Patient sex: M
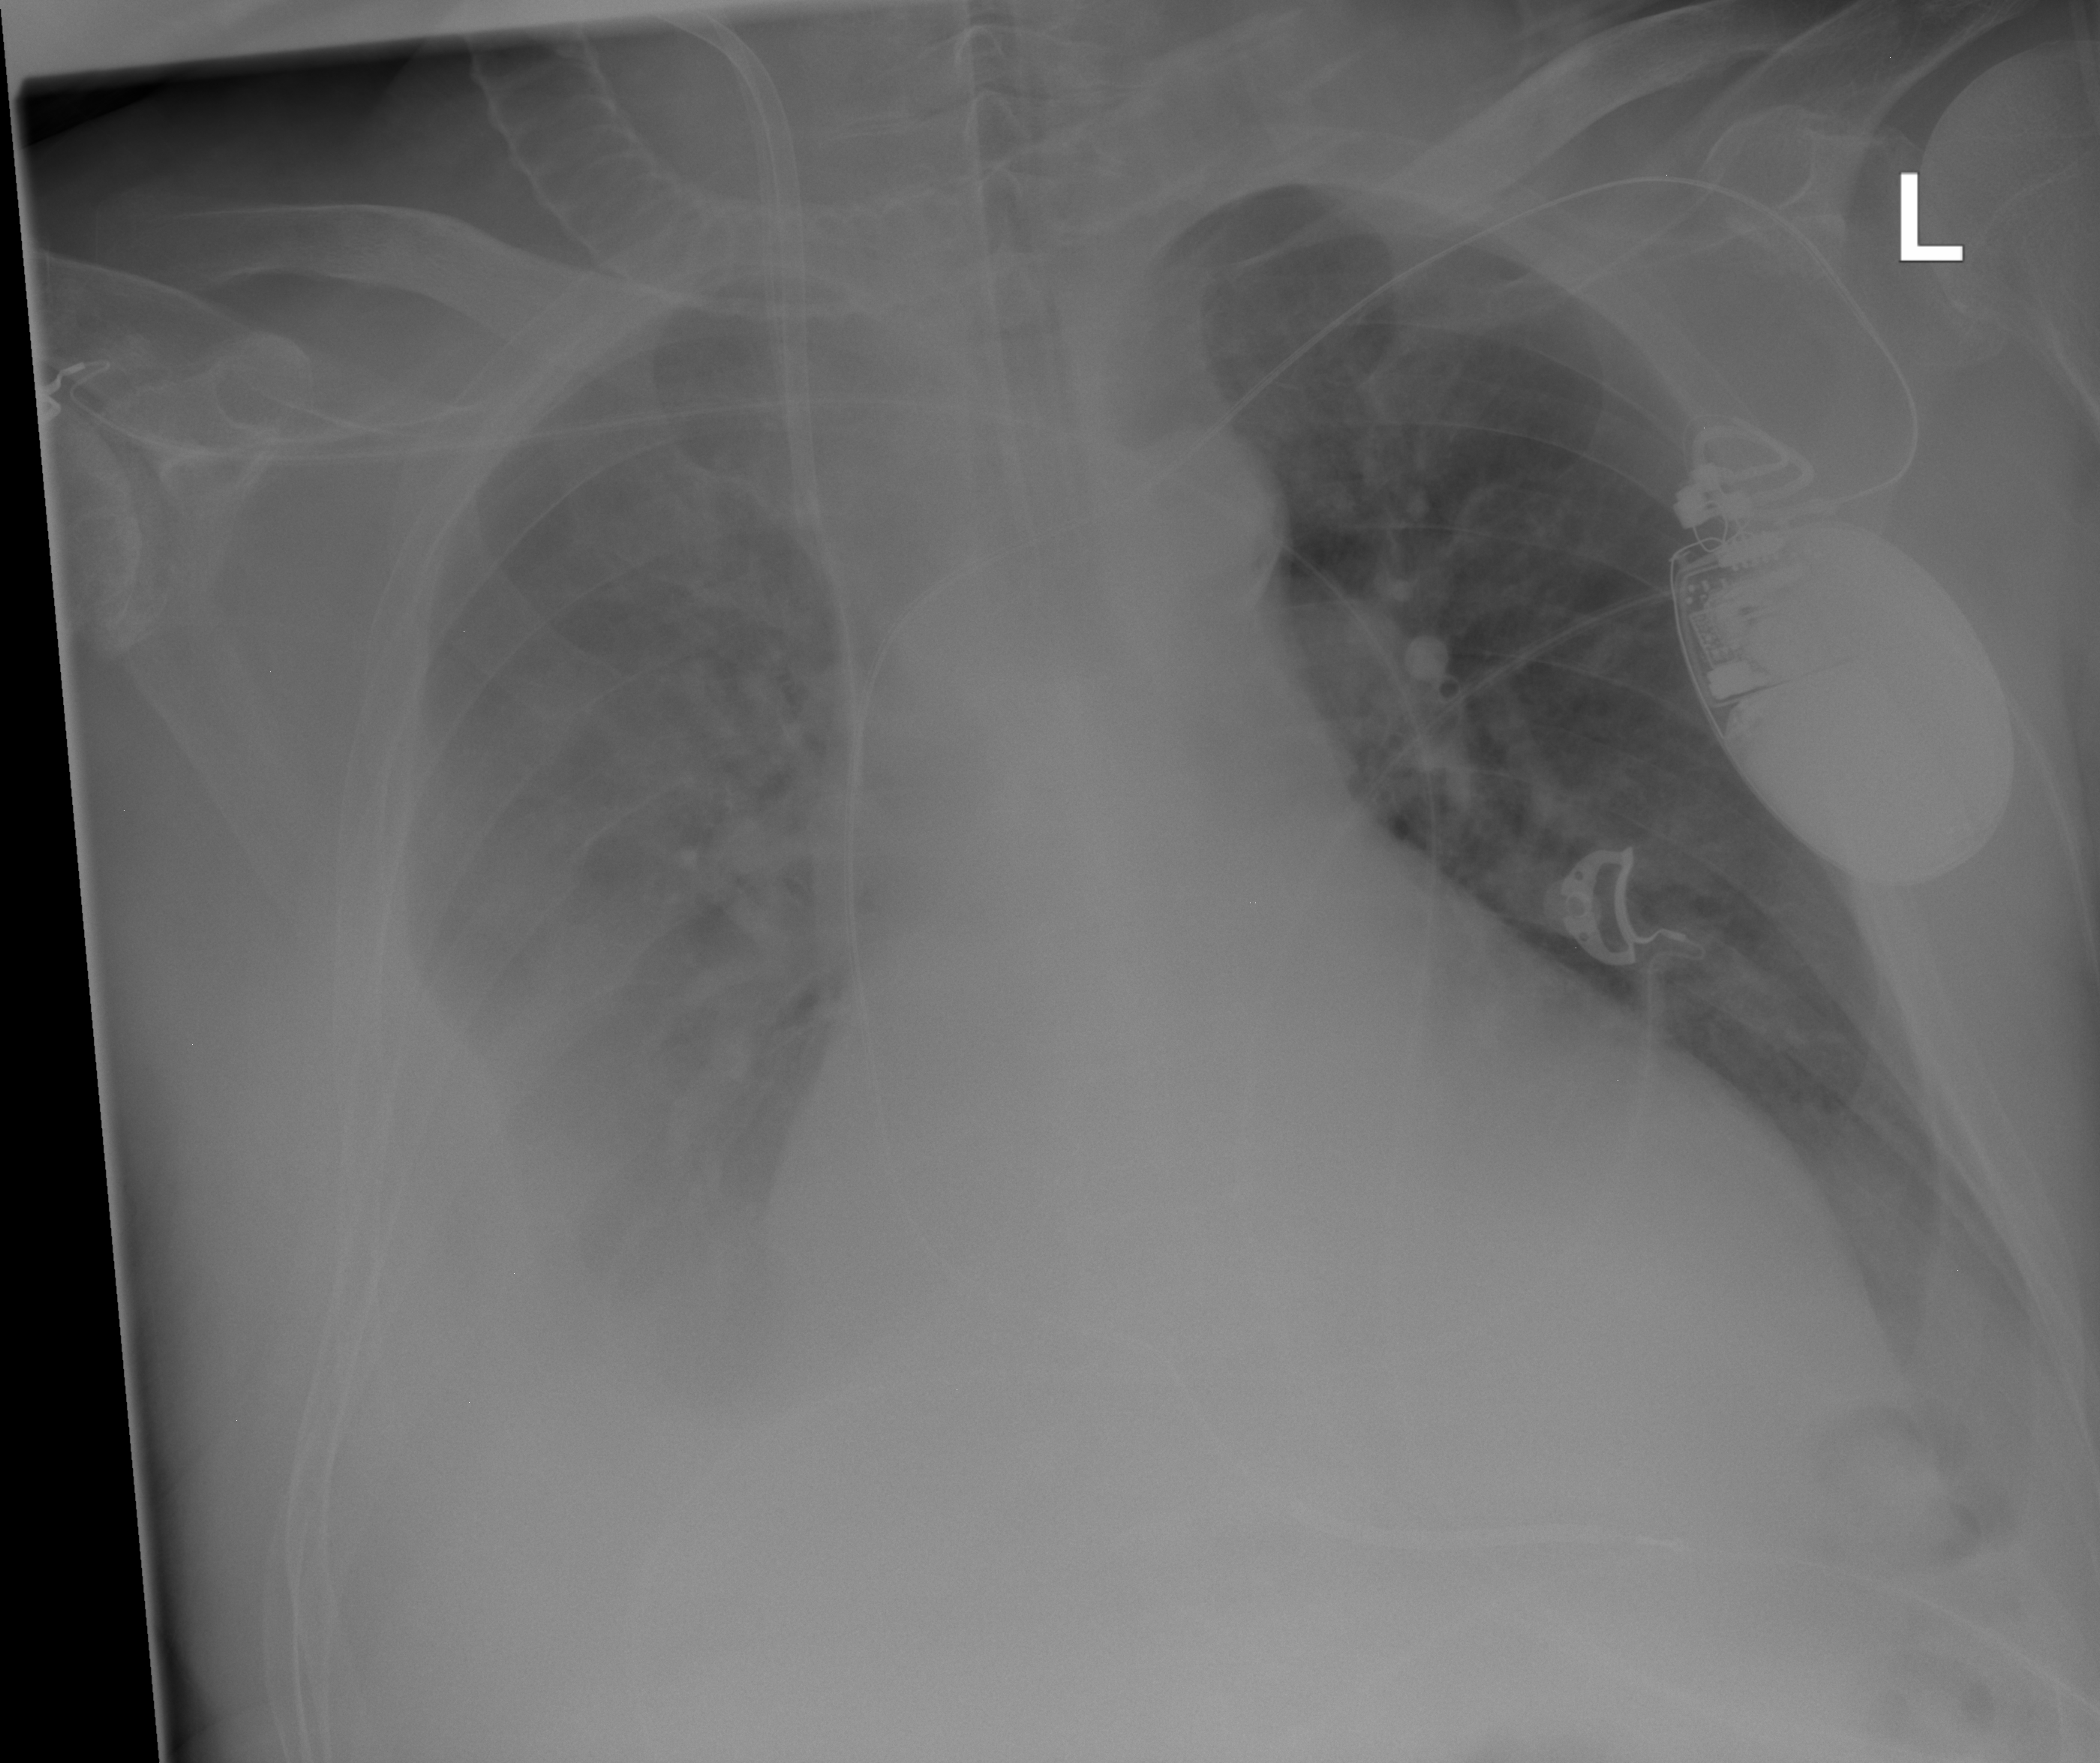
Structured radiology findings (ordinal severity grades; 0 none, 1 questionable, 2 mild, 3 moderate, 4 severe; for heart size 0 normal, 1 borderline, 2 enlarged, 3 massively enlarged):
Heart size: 2
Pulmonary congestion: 0
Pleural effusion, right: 3
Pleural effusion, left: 2
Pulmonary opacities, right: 0
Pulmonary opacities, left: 0
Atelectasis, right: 0
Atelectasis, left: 0